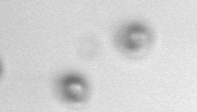
Label: Phaeocystis